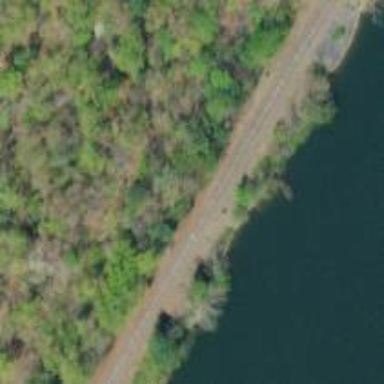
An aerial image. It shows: Disused railway.